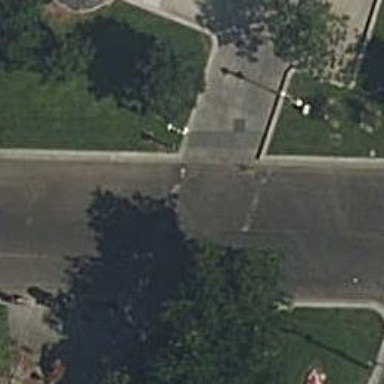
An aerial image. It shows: Crossing with traffic signals.